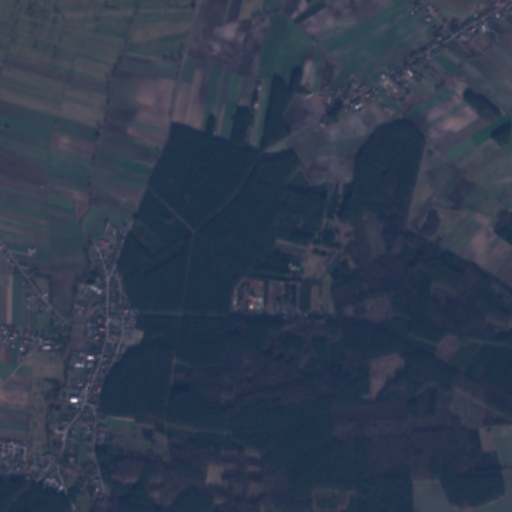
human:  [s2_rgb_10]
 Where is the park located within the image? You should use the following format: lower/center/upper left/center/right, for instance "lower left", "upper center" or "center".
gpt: The park is located in the lower left of the image.
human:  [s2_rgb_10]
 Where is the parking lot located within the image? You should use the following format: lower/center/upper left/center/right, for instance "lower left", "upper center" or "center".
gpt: The parking lot is located in the lower left of the image.
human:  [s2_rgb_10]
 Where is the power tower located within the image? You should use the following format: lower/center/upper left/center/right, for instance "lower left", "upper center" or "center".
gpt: There is no power tower in the image.